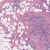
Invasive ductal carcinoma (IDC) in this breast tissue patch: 1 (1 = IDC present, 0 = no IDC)